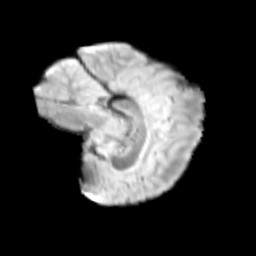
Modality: T2w
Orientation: sagittal
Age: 10
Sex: male
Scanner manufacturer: siemens
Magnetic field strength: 3 T
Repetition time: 3.8 s
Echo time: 0.07 s